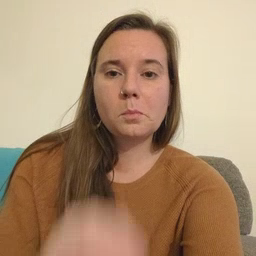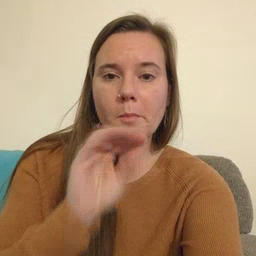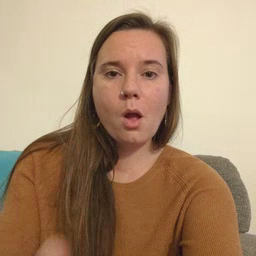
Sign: blow